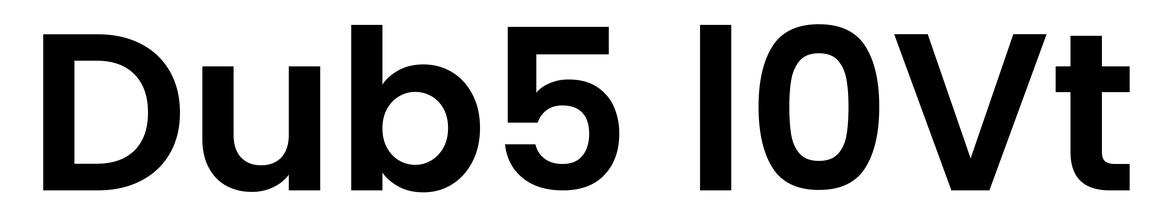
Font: Poppins-SemiBold